Question: I have a main activity which has two fragments and I am trying to pass some data which I want to append on above whatever texts is already on a edittext on the next fragment.
Activity with two separate Tabs:

:
Fragment #1:
'''
String y = "TEST 1";
SharedPreferences prefs; // shared preferences
prefs = getActivity().getSharedPreferences("spa", Context.MODE_PRIVATE);
SharedPreferences.Editor editor = prefs.edit();
editor.putString("someId", y);
editor.commit();
'''
Fragment #2:
'''
SharedPreferences prefs; // shared preferences
prefs = getActivity().getSharedPreferences("spa", Context.MODE_PRIVATE);
String someId=prefs.getString("someId","");
showLog.setText(someId + "
HERE"); //this overwrites the text and is multiline
'''
What I am looking to do is I want the showLog to append above what's already there.
My showLog is the following:
'''
<EditText
android:id="@+id/showLog"
android:layout_width="match_parent"
android:layout_height="wrap_content"
android:ems="10"
android:hint="Nothing to display"
android:inputType="textMultiLine"
android:lines="12"
android:paddingLeft="2dip"
android:singleLine="false"
android:textColor="#999999"
android:textSize="14dip"
android:textStyle="normal"
android:gravity="top" />
'''
For example:
'showLog' already starts out with having "THIS IS A TEST" in the textbox
When the 'SharedPreference' is called, the 'showLog' should display the following:
'''
TEST 1
HERE
THIS IS A TEST
'''
But that's not happening. I tried using '.append()' which didn't have any affect.
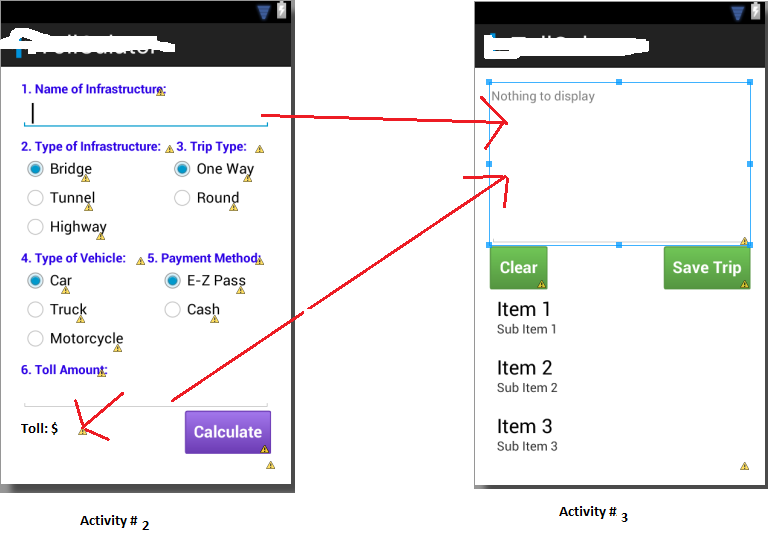
Answer: I think I understand what you're trying to do now, you might want to try:
'''
int start = showLog.getSelectionStart();
int end = showLog.getSelectionEnd();
String toIns = someId + "
HERE";
showLog.getText().replace(Math.min(start, end), Math.max(start, end), toIns, 0, toIns.length());
'''
Technically it's not appending, rather replacing the end of the string with new text.
in light of the new issue arising, here are my edits to your project, let me know if there's anything wrong still.
<URL>
<URL>
What I'm doing with the text might not be exactly what you want, so make sure to let me know if it's not.
And to delete the stored values:
'''
final SharedPreferences.Editor editor = prefs.edit();
editor.clear();
editor.commit();
'''
Having understood exactly what it is you want to do, here's one way to do it by storing the last trip added, and keeping track of the text you need in your TextView.
'''
prefs = getActivity().getSharedPreferences("spa", Context.MODE_PRIVATE);
// Find the string we want
String someId = prefs.getString("someId","");
final Editor editor = prefs.edit();
// To stop a trip being added in onResume etc.
if(someId != prefs.getString("previous-trip", "")){
showLog.setText(someId + prefs.getString("previous", ""));
} else {
// Without this else, we'd have a blank box again
showLog.setText(prefs.getString("previous", ""));
}
// Store the latest trip that was added
editor.putString("previous-trip", someId);
// Store everything that's in the box so far for next time
editor.putString("previous", showLog.getText().toString());
// Commit to the prefs
editor.commit();
'''